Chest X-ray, AP view. Patient: 44 years old, sex M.
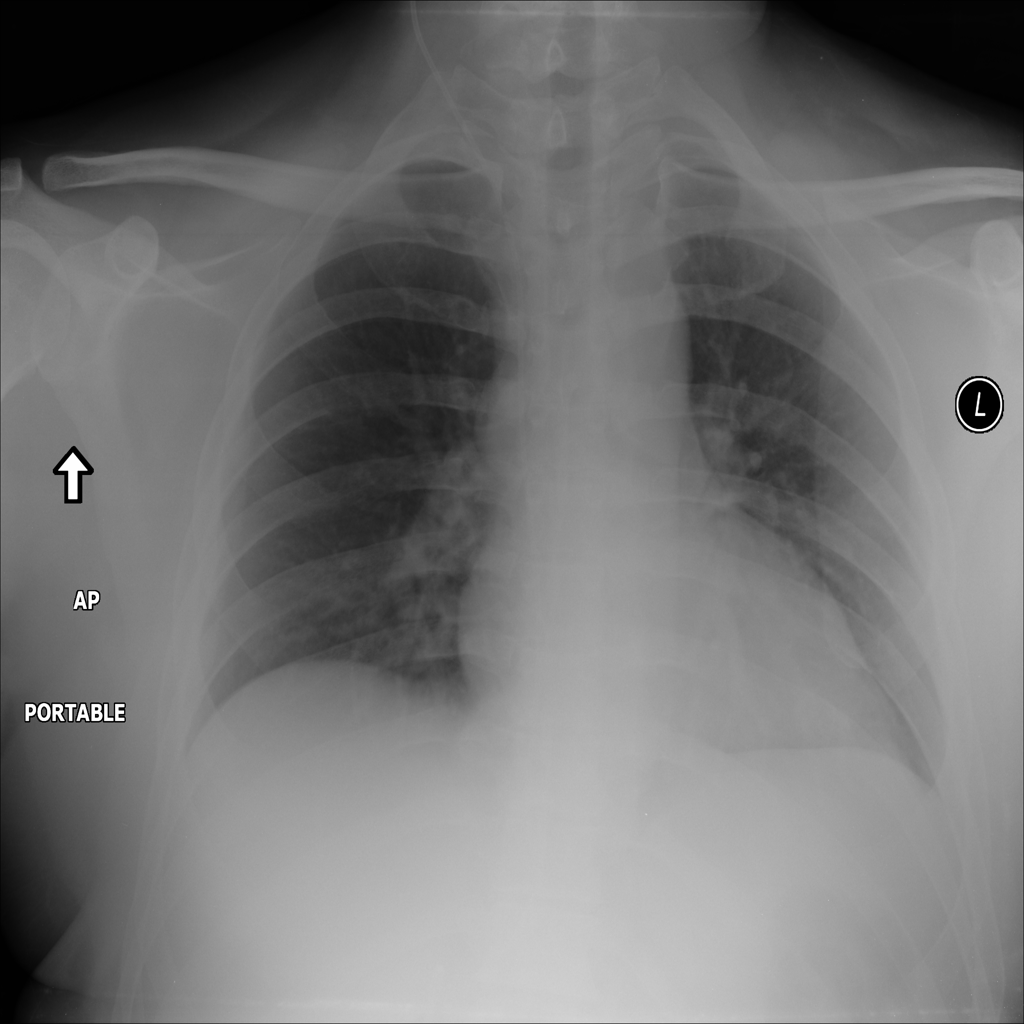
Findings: No Finding